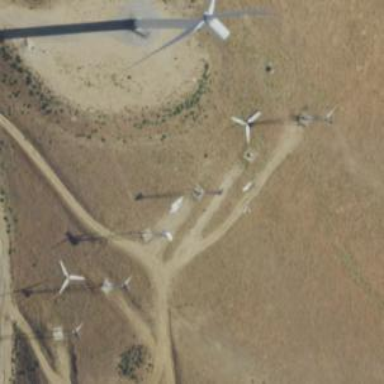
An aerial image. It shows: Wind power generator employing wind turbines.